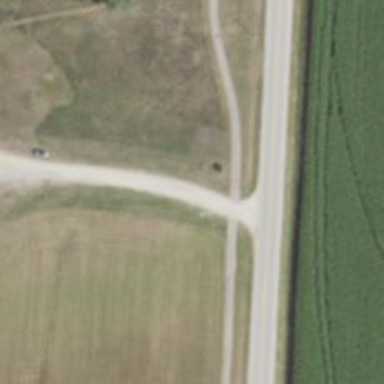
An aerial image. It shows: Driveway leading to service road.